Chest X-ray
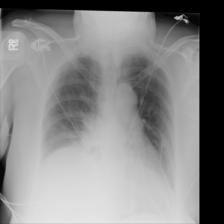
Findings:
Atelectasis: negative
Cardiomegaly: negative
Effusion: negative
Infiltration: positive
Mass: negative
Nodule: negative
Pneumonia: negative
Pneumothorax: negative
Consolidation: negative
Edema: negative
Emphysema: negative
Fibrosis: negative
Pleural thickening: positive
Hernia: negative